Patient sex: M
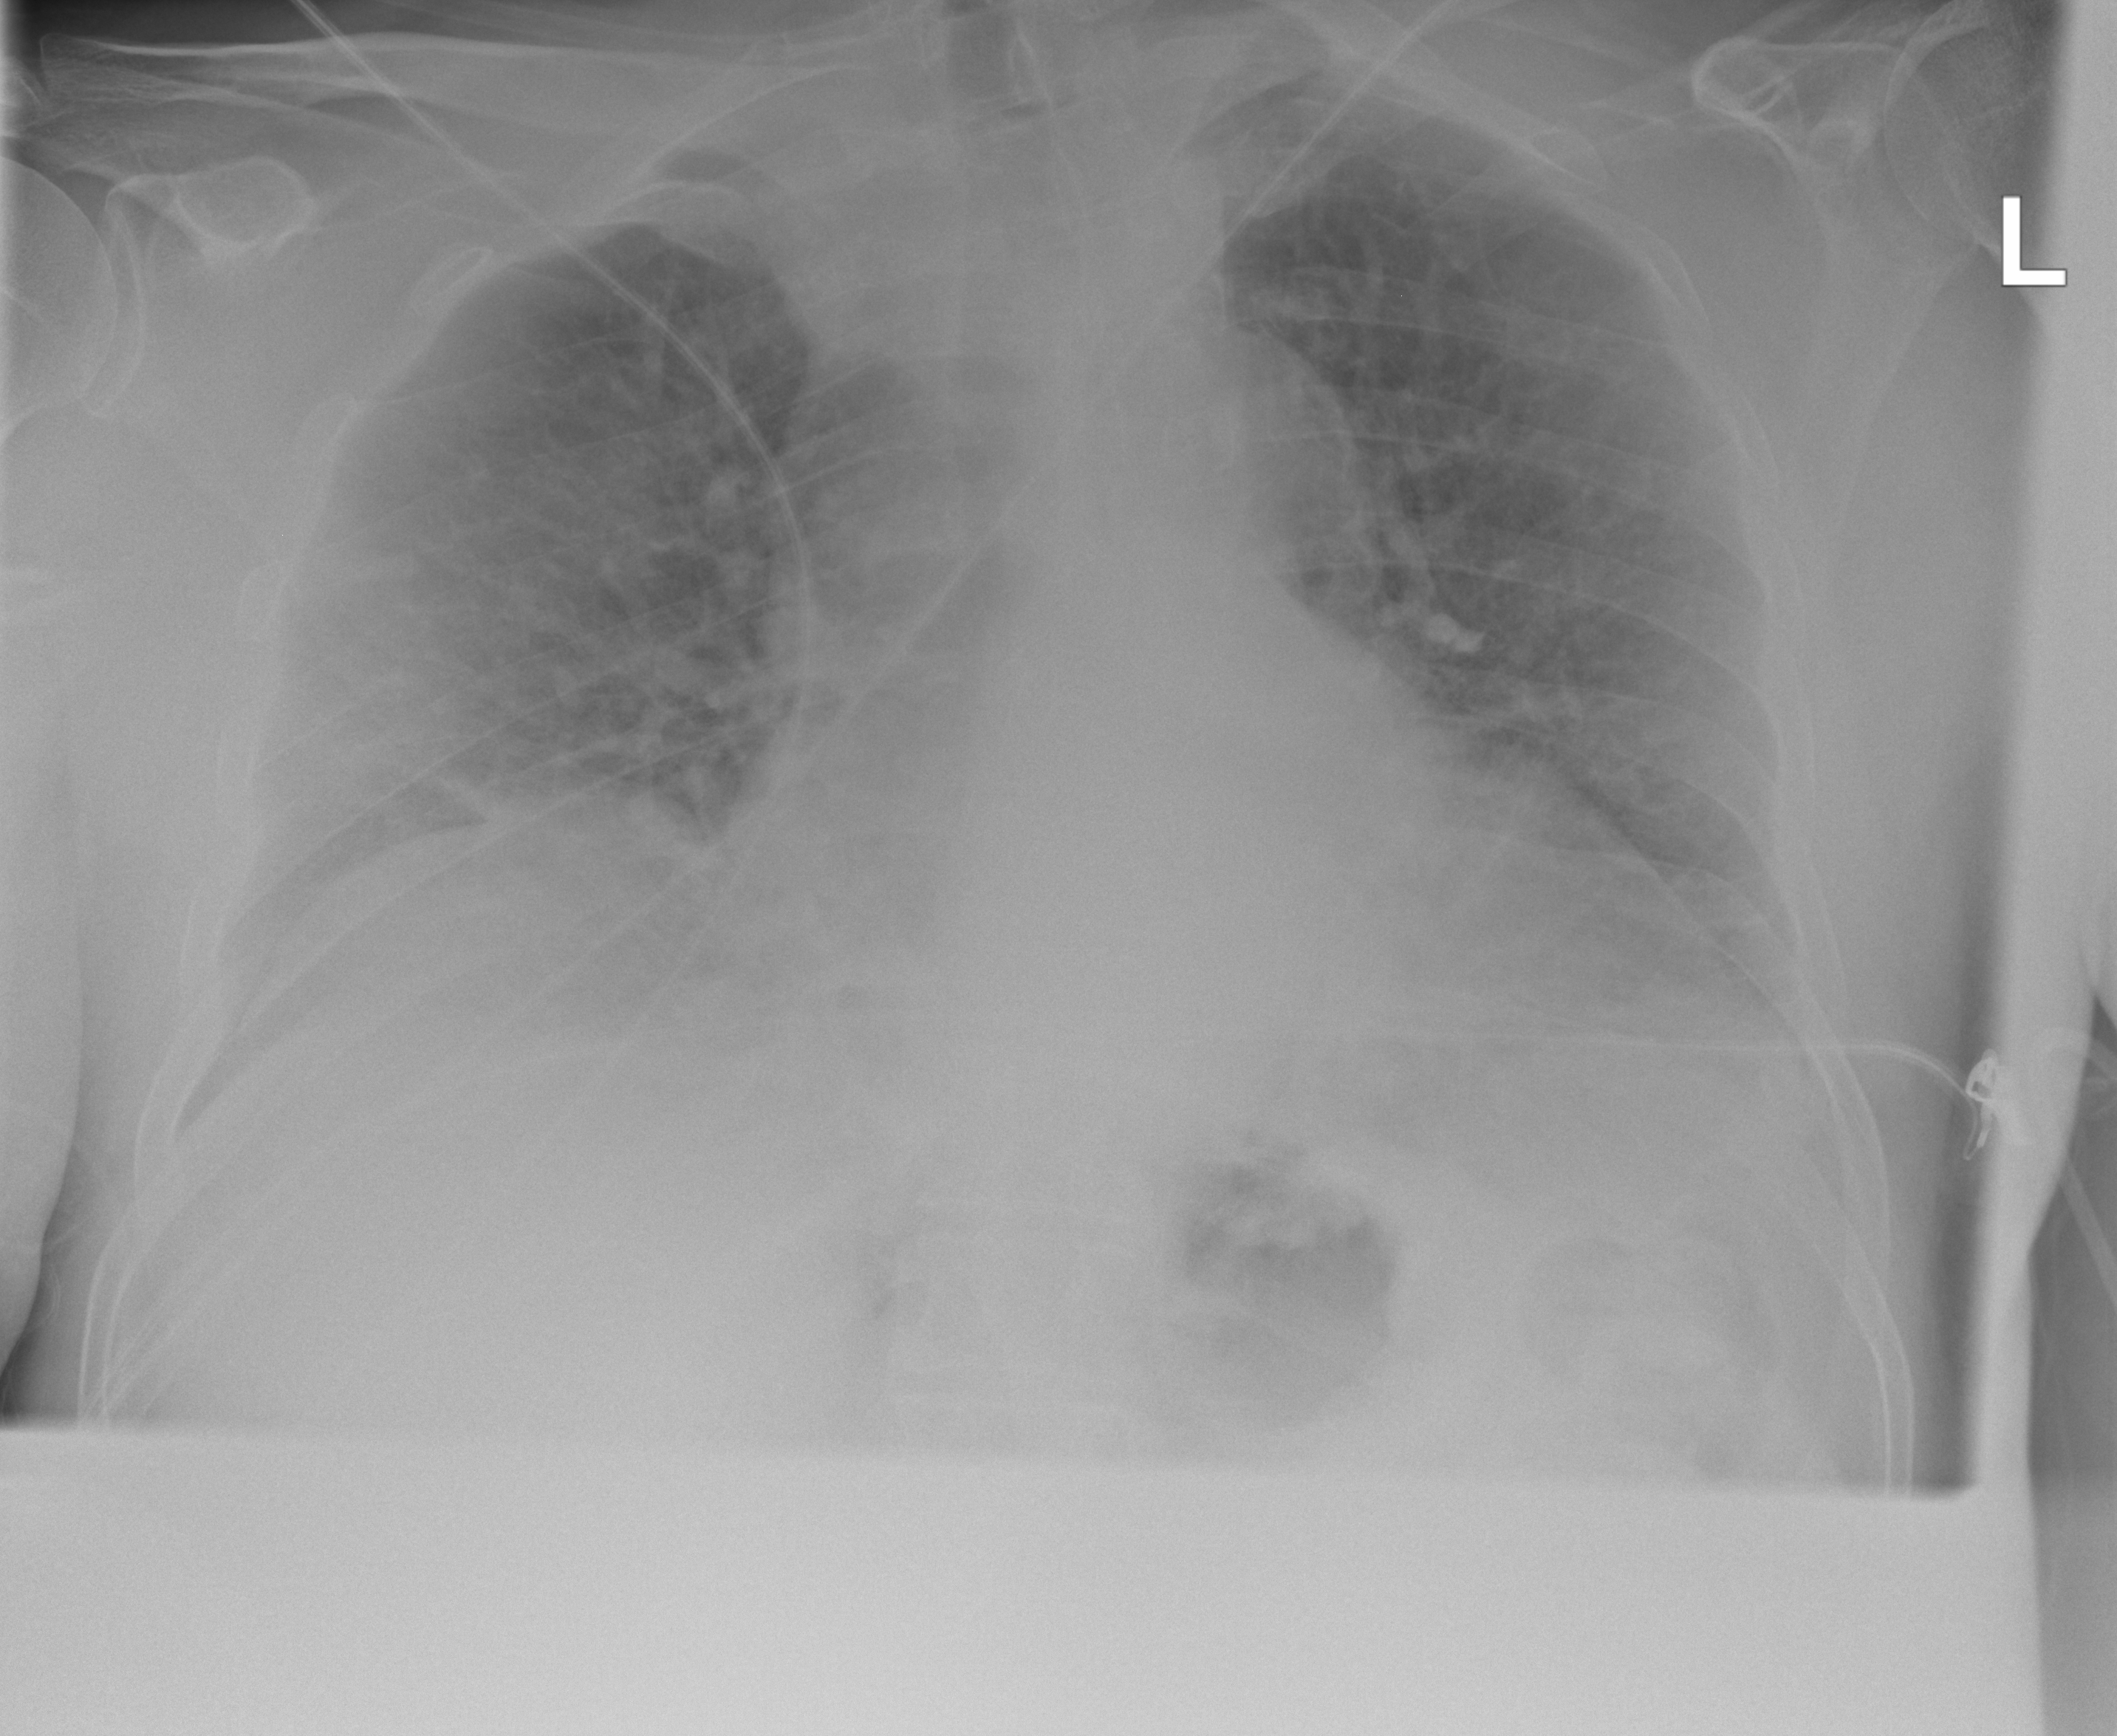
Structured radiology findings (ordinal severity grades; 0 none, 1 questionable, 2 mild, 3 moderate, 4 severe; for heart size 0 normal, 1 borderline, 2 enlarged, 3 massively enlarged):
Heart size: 2
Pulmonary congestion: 2
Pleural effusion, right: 0
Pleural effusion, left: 0
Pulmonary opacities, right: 2
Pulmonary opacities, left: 0
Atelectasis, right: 2
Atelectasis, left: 2